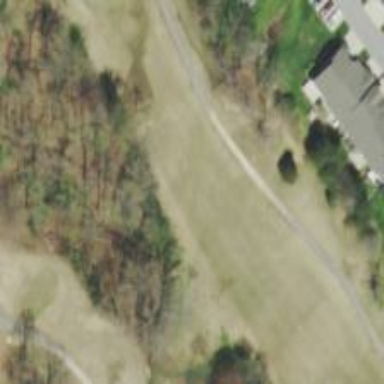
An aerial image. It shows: Golf fairway surrounded by grass.